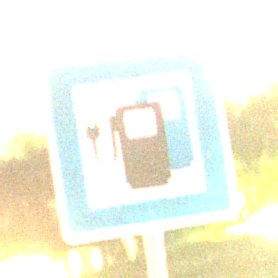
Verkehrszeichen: LadestationFuerElektrofahrzeuge
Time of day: Night
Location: Outdoor (Suburban)
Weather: Clear
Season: NotSpecified
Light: Artificial